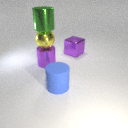
large yellow metal sphere above large purple metal cylinder